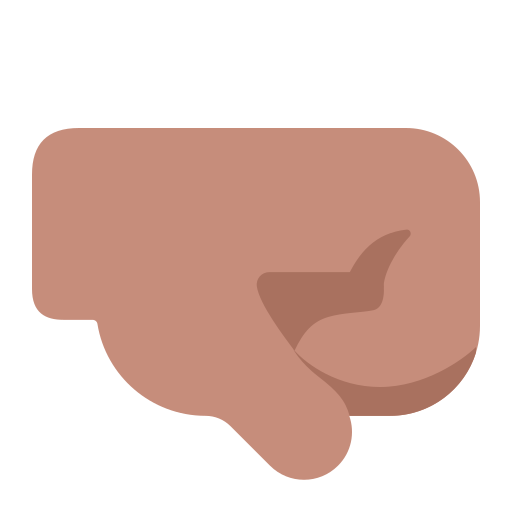
right facing fist flat